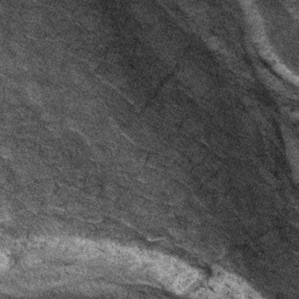
Label: frost